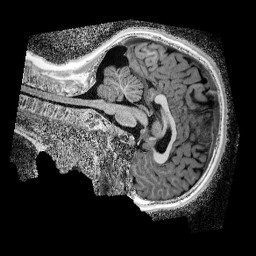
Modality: UNIT1_denoised
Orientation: sagittal
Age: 11
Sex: male
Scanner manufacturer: siemens
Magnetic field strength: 3 T
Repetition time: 4 s
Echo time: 0.00299 s